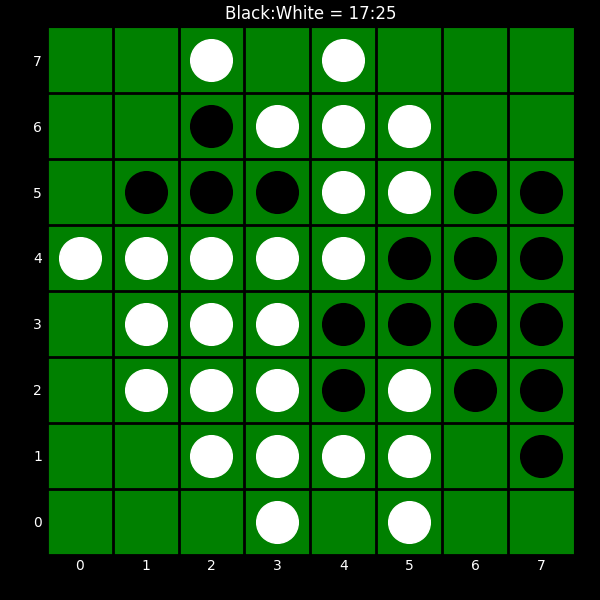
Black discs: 17
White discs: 25